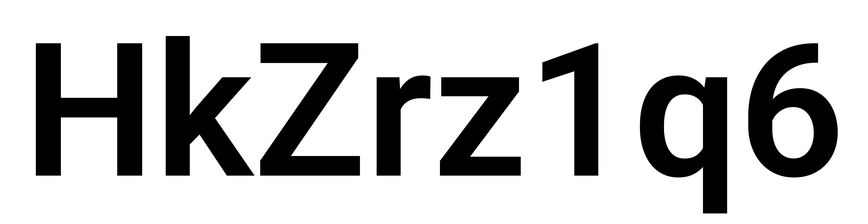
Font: Roboto_SemiBold